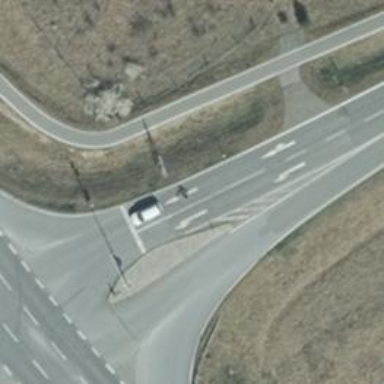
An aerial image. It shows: Secondary road with asphalt surface.